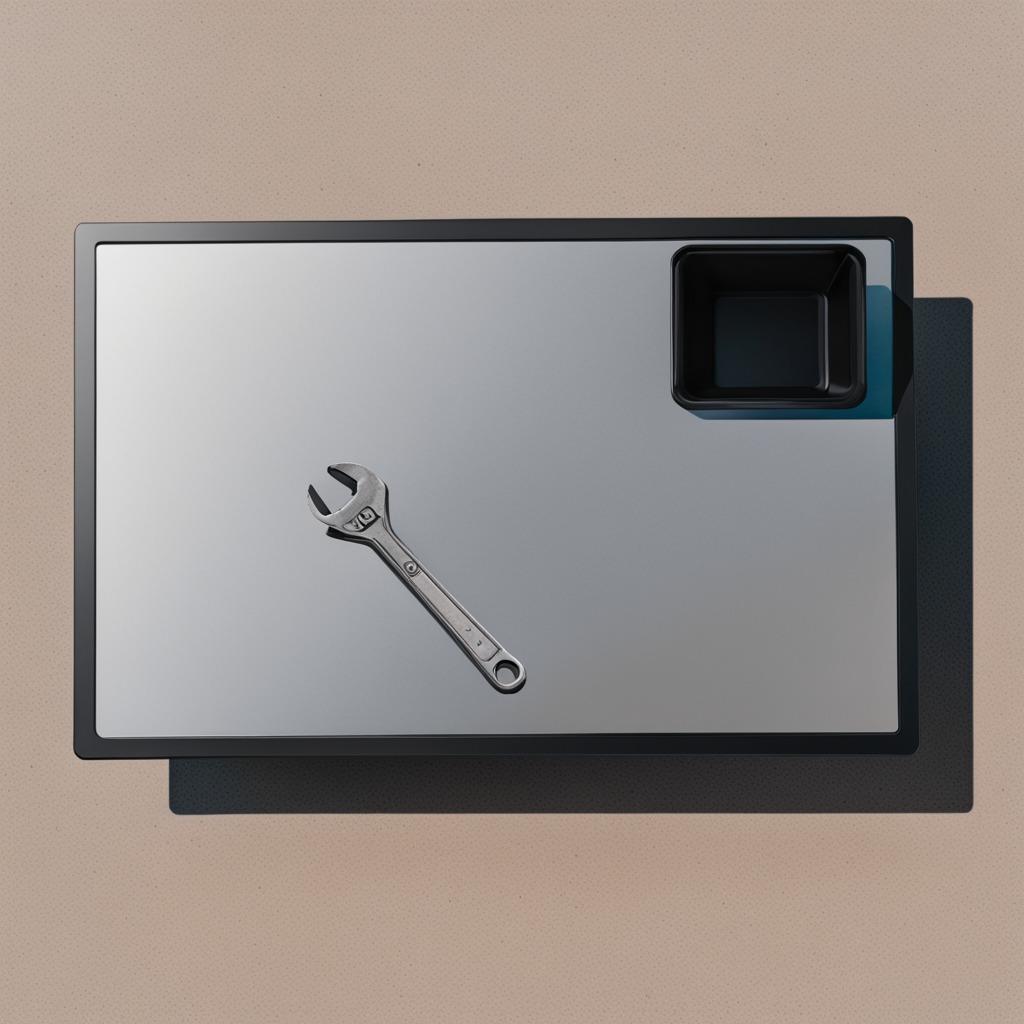
A wrench lies on the table in a temporary outdoor tool station.